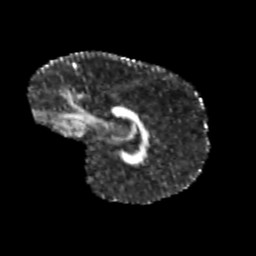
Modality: FA
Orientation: sagittal
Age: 9
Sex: male
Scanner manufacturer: siemens
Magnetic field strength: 3 T
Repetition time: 3.8 s
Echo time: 0.07 s